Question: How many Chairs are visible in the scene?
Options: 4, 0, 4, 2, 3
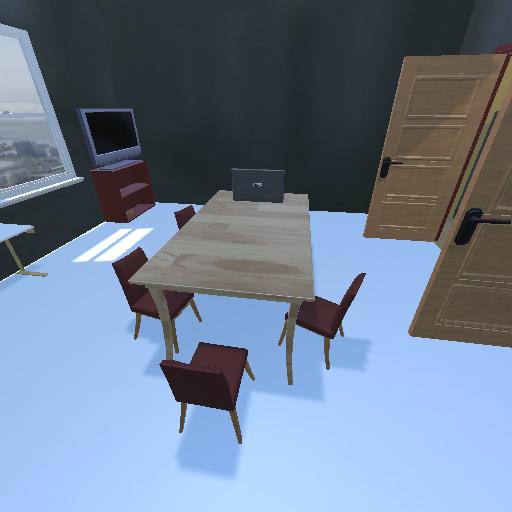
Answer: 4